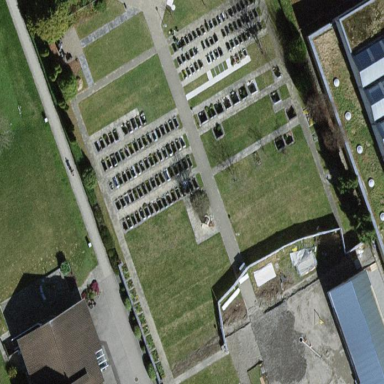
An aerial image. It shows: Graveyard.